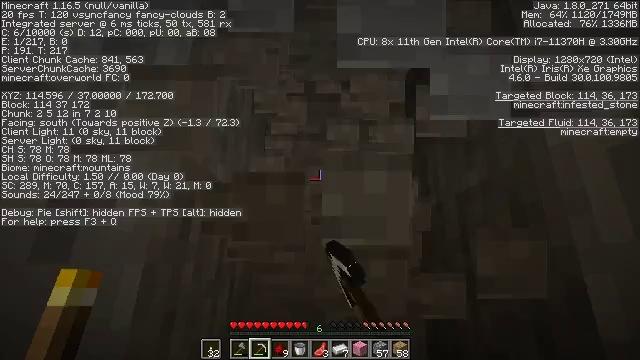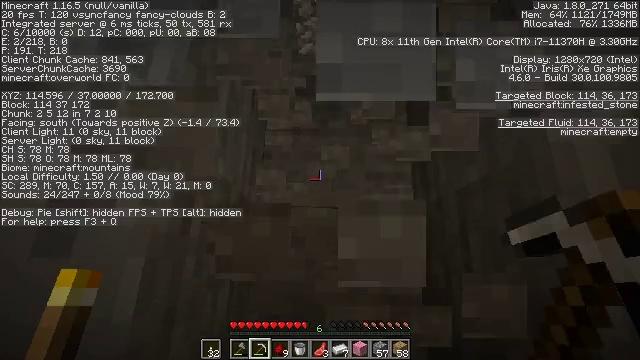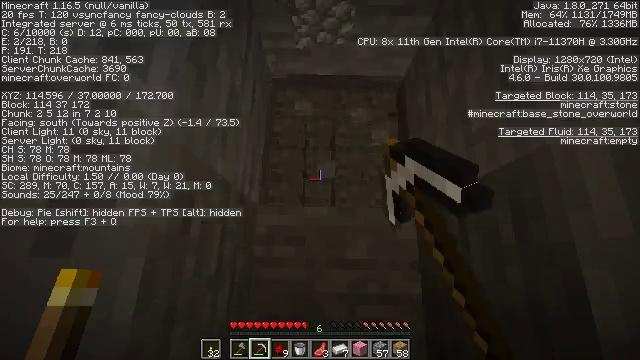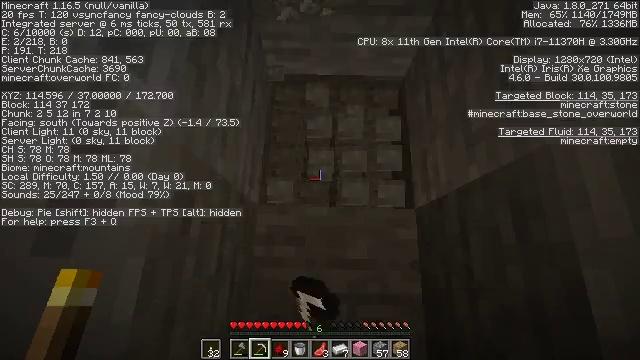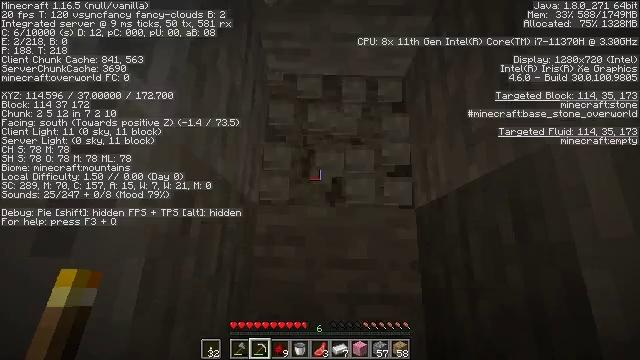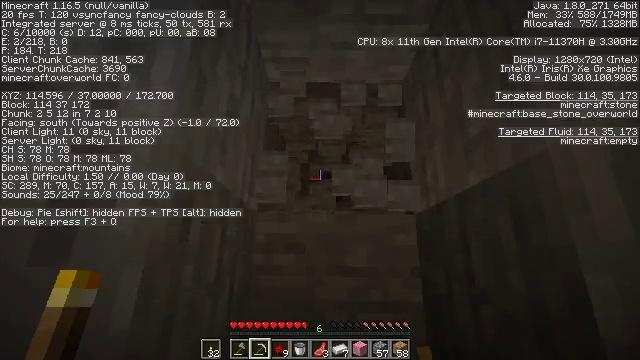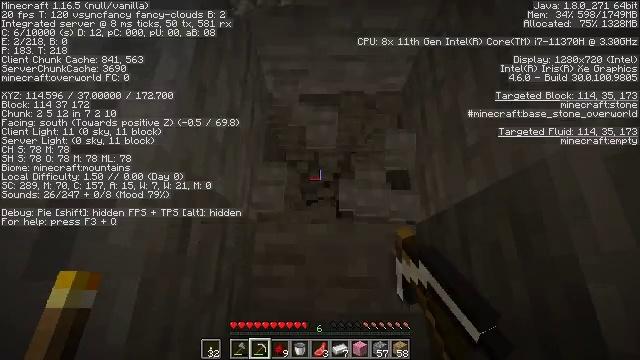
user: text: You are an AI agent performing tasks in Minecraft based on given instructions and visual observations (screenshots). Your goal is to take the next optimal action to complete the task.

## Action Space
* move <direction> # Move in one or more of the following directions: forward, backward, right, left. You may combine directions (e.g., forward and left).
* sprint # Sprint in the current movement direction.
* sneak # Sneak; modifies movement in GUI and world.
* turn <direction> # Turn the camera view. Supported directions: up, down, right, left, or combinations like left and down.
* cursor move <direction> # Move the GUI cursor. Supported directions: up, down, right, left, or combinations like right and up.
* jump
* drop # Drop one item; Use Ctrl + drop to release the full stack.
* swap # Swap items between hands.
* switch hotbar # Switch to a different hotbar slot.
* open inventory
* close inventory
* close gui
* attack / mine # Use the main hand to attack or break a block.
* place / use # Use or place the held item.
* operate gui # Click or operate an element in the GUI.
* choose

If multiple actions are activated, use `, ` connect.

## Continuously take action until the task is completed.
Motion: motion action
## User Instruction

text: Mine infested stone block.
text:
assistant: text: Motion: turn down, attack / mine
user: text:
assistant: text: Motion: attack / mine
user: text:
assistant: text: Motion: attack / mine
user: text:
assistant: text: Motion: attack / mine
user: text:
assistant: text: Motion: turn up, attack / mine
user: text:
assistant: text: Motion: turn up, attack / mine
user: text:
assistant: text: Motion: attack / mine